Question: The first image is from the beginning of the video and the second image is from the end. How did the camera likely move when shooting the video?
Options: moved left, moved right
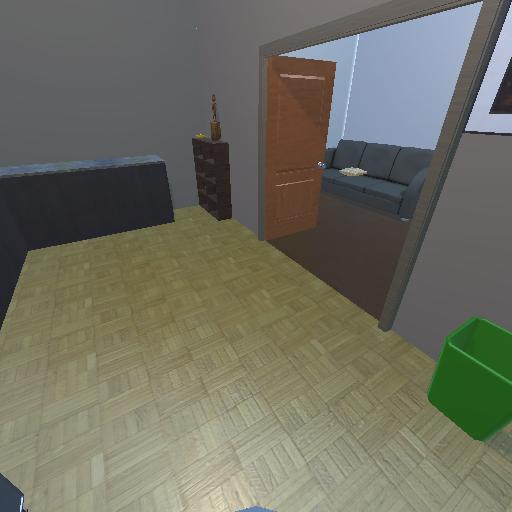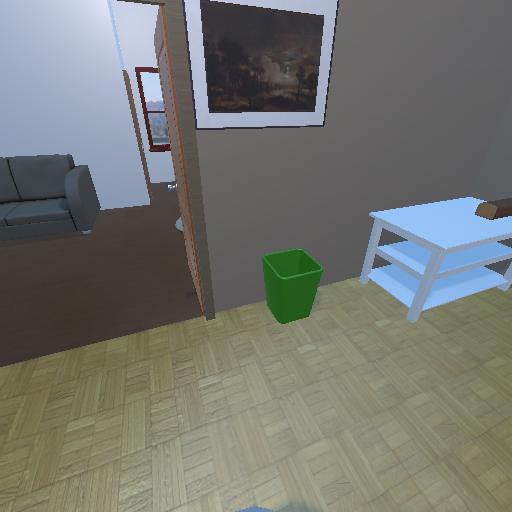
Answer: moved left